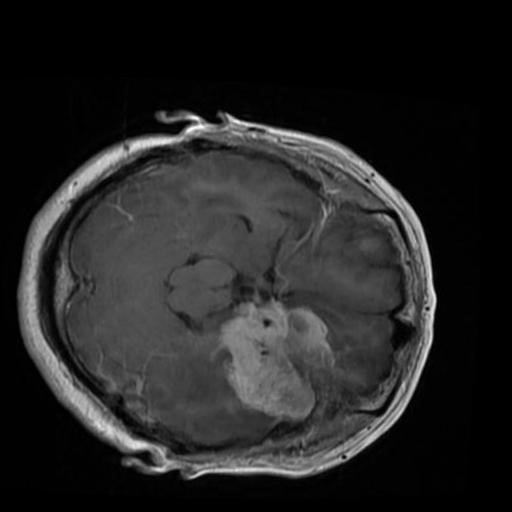
Label: brain_menin